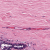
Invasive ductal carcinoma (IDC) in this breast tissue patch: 0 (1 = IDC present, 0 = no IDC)